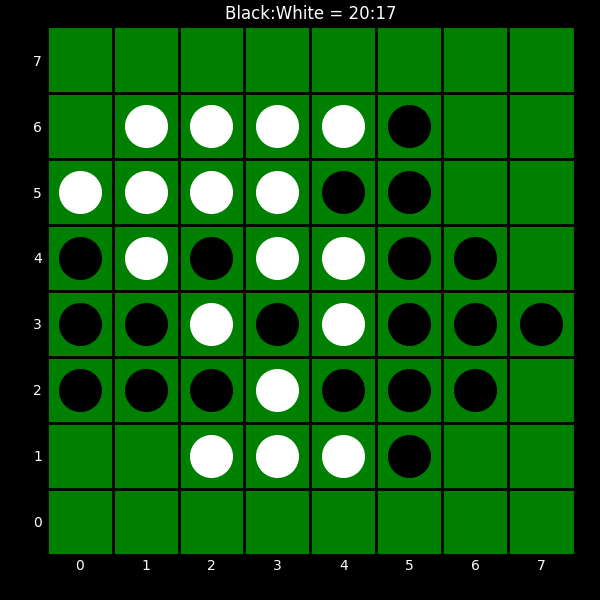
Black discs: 20
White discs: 17